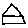
Label: house